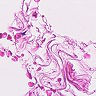
Metastatic tissue present: no